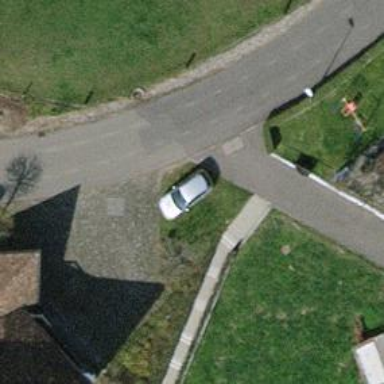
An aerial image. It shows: Road with steps.